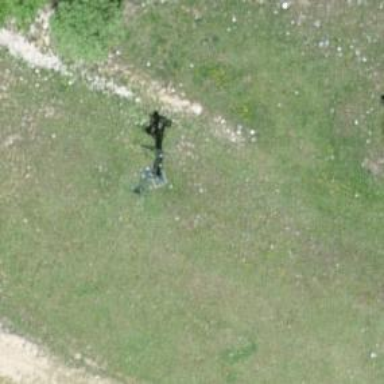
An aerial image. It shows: Pylon used for aerialway.